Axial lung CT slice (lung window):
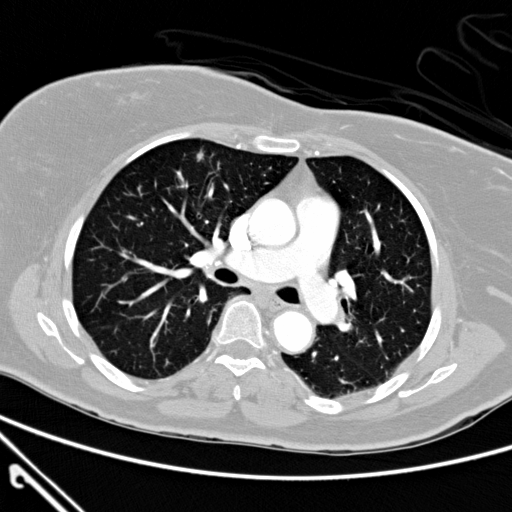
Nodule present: yes
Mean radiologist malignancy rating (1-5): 3